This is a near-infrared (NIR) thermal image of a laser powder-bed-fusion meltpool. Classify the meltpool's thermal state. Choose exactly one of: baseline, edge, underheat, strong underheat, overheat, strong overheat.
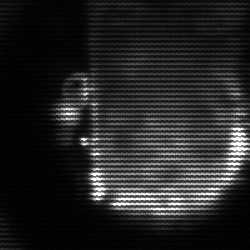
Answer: baseline